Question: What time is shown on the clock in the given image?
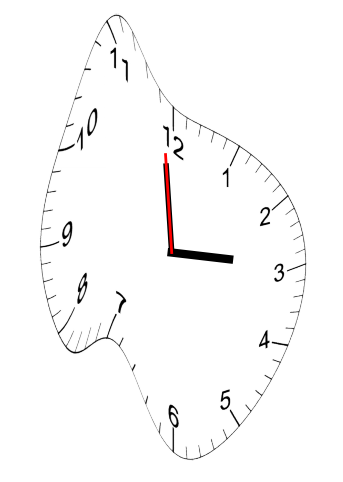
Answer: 02:58:59